Field crop: maize
Growth stage: 2
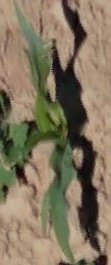
Species: maize